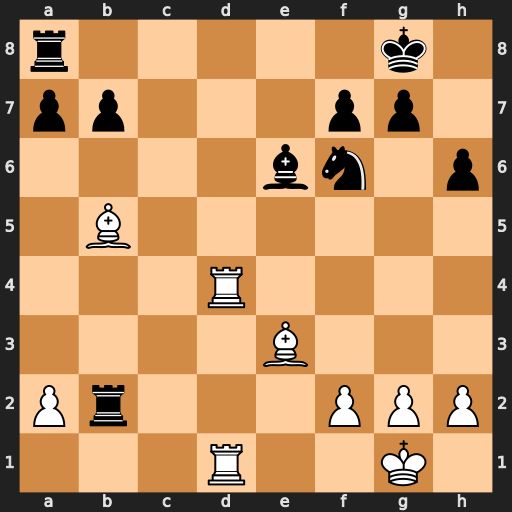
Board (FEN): r5k1/pp3pp1/4bn1p/1B6/3R4/4B3/Pr3PPP/3R2K1
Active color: w
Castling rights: -
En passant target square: -
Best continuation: Rd8+ Rxd8 Rxd8+ Kh7 Bd3+ g6 Bd4 Rd2 Bxf6 Rd1+ Bf1 Rxd8 Bxd8